Question: I have an autocomplete (jQuery) in which I want to highlight any words in the dropdown that occur in the user input. User enters: "holy water" then both holy and water should be highlighted even if they're not next to each other. So entering multiple words should highlight multiple words if present

I'm trying to do this with just making text bold using a regular expression
'''
_renderItem: function( ul, item ) {
var termWords = this.term.trim().split(" ").join("|"); //if multiple words, split into parts, join back with ors to use in regexp
var regex = new RegExp("({"+termWords+"[s]?}*)([\s\.,])","gi"); // convert to regex, make global and case insensitive
var currentLabel = item.label;
var currentLabel = currentLabel.replace(regex, "<b>$1</b>$2");
var itemHtml = '<a>'+ currentLabel + '</a>';
return $( "<li></li>" )
.data( "item.autocomplete", item )
.html(itemHtml)
.appendTo( ul );
}
'''
Trying this out if I enter "is language", the output expression becomes
'''
/({is|language[s]?}*)([s.,])/gi
'''
But the problem is, none of the text I enter matches and hence isn't highlighted.
Here is a jsfiddle of what I'm trying: <URL> , just note that it's not exactly the same as my own ajax function returns results as seen in the image.
Final answer to highlight multiple strings:
'''
_renderItem: function( ul, item ) {
var termWords = this.term.trim().split(" ").join("|"); //if multiple words, split into parts, join back with ors
"(?:"+termWords+"[s]?)*"
var regex = new RegExp("((?:"+termWords+")s?)([\s.,])?","gi");
var currentLabel = item.label;
var currentLabel = currentLabel.replace(regex, "<b>$1</b>$2");
var itemHtml = '<a>'+ currentLabel + '</a>';
return $( "<li></li>" )
.data( "item.autocomplete", item )
.html(itemHtml)
.appendTo( ul );
}
'''
<URL>
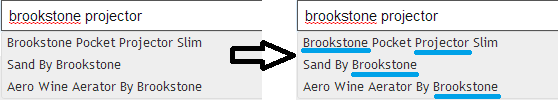
Answer: I believe you mixed up '{}' and simple parenthesis. For matching either something OR another, the syntax is 'something|other'. If you need to enclose in non-selective parenthesis, the syntax is
'''
(?:is|language[s]?)*
'''
But here, I don't think the '*' is necessary. You want to match all occurrences of a few words: all you have to do is do a regex that would match any of these words. The 'g' flag will take care of repeating the task.
Your complete regex should then become:
'''
"/((?:"+termWords+")s?)([\s.,])?/gi"
...
/((?:is|language)s?))([s.,])?/gi
'''
The '([.,]?)' part (why did you put an s there, btw?) seems a little restrictive too. You could use '(\W?)' instead for english language ('\W' is short for non alphanumerical character, ie '[^a-zA-Z0-9]', which means it would catch any punctuation but mess up words like 'journee').
And you may wanna be careful when you try to catch plural, in this example 'iss' would also be catched... This part probably needs a bit more thinking !